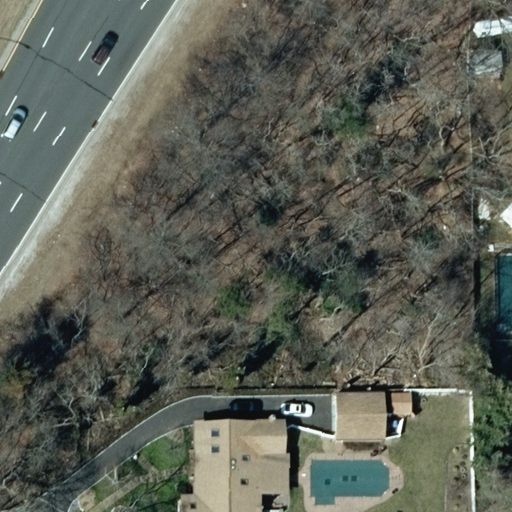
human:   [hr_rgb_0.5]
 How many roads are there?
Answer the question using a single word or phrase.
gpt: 2

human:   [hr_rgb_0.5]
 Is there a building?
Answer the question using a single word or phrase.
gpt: yes

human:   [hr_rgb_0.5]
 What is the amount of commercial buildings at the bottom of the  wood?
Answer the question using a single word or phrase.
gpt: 0

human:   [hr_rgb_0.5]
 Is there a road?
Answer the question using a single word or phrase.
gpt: yes

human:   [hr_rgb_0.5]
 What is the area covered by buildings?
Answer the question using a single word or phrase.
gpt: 231m2

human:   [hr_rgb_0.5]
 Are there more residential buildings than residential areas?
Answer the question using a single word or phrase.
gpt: no

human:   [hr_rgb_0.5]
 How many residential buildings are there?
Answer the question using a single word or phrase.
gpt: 1

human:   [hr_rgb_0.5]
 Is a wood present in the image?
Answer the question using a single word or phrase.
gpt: yes

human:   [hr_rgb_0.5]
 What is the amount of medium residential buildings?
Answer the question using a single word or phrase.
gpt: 0

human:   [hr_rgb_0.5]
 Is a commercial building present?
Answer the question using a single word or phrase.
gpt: no

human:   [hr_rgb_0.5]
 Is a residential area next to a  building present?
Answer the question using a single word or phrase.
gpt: yes

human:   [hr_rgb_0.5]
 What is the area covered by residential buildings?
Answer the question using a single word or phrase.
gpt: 92m2

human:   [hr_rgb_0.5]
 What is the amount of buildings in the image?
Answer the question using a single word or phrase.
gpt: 3

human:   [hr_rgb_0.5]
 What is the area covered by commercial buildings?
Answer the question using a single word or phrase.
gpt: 0m2

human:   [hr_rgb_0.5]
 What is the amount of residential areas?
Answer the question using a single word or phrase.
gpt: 1

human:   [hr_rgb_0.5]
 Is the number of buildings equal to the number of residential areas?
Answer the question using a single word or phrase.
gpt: no

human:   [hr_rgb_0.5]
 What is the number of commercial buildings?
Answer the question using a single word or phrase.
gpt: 0

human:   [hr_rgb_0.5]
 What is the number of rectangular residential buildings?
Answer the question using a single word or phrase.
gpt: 0

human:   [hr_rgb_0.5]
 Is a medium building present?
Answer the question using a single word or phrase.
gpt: yes

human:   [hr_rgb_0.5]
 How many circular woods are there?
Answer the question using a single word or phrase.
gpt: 0

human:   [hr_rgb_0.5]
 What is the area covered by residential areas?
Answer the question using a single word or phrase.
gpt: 4096m2

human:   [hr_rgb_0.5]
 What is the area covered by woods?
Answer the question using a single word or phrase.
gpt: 6505m2

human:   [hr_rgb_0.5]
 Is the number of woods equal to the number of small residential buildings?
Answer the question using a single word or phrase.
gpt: yes

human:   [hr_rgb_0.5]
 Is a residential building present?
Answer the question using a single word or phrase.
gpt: yes

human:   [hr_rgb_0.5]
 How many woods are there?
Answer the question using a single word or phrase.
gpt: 1

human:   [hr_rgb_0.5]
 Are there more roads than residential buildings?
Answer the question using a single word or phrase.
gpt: yes

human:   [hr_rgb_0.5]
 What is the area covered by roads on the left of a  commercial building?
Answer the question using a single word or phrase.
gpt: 0m2

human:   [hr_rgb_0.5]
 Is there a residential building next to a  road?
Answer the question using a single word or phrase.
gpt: yes

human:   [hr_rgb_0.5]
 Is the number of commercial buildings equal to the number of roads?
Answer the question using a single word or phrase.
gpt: no

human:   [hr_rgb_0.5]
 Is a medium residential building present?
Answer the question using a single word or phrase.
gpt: no

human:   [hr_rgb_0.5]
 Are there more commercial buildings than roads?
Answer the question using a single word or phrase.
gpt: no

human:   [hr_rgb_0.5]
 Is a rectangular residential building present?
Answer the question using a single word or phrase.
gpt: no

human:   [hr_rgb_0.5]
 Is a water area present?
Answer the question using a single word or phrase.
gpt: no

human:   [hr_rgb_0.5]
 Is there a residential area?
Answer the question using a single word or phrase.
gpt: yes

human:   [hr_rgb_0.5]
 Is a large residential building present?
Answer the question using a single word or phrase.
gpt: no

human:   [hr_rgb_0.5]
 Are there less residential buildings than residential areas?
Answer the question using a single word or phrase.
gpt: no

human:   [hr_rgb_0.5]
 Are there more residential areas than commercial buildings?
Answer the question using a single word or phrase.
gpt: yes

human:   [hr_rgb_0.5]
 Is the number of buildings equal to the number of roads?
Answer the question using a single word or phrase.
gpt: no

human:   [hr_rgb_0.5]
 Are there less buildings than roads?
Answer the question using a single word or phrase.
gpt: no

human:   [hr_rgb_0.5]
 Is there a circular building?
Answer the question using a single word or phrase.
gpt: no

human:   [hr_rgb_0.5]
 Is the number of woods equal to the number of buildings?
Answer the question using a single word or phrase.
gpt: no

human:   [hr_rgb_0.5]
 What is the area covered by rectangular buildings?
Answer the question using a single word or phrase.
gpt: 104m2

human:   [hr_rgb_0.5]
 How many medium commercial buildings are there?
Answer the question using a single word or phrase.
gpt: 0

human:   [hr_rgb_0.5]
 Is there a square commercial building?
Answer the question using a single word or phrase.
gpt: no

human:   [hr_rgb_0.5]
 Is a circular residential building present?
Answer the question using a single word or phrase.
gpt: no

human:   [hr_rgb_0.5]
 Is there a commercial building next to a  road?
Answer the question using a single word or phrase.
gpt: no

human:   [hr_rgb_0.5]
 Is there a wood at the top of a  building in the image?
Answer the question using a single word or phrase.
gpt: yes

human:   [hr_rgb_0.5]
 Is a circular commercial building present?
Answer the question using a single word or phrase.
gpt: no

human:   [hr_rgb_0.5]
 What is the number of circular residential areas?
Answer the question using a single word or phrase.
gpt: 0

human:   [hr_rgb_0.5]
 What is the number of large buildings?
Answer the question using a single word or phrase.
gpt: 0

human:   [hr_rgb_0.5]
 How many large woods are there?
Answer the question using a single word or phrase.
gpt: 1

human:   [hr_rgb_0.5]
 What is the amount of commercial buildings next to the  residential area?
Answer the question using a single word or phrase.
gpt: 0

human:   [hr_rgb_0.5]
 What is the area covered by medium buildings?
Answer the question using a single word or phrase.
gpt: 104m2

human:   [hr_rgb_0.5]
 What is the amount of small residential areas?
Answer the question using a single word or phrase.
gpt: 0

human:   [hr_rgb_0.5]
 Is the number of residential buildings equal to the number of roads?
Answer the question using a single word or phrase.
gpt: no

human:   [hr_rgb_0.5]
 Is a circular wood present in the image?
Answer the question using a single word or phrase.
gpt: no

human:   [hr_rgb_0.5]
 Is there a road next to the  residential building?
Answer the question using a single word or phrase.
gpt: yes

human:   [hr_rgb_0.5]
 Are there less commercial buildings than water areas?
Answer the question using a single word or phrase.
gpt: no

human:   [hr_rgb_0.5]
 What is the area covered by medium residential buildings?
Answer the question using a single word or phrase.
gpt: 0m2

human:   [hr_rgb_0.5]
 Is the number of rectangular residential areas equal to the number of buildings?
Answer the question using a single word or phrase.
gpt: no

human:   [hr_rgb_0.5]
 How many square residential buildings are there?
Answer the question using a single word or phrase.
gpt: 0

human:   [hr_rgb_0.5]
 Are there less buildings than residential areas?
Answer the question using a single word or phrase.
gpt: no

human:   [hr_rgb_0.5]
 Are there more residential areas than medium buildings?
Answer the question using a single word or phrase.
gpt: no

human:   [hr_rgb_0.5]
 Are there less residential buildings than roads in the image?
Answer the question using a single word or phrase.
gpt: yes